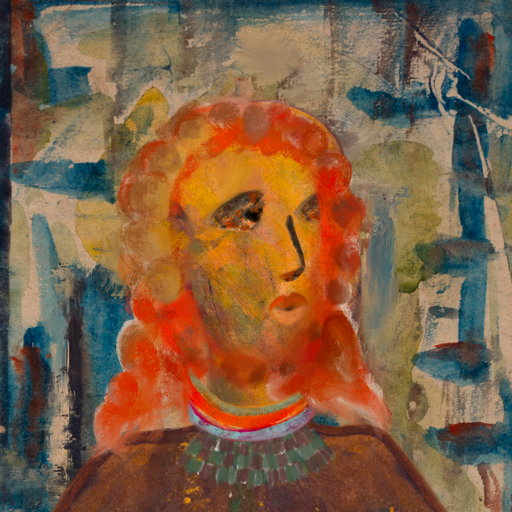
Background: Orphan, Head And Neck Side: Gypsy_Mother, Face Side: Gypsy_Queen, Bust: Comrade, Hair Side: Rupkatha, Head Accessory: Blank, Second Necklace: After_Raid, Necklace: Sisters, Baby: Blank